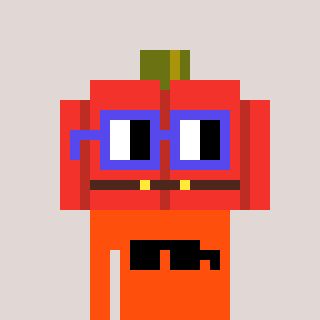
a pixel art character with square blue glasses, a pumpkin-shaped head and a orange-colored body on a warm background